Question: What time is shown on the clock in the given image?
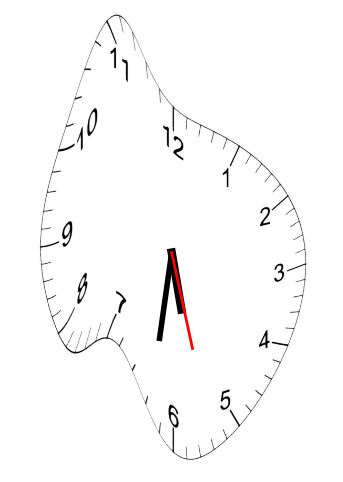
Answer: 05:31:27